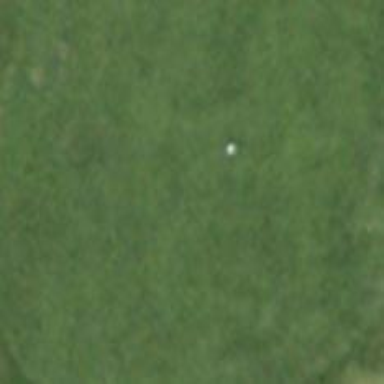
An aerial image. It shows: Golf hole.